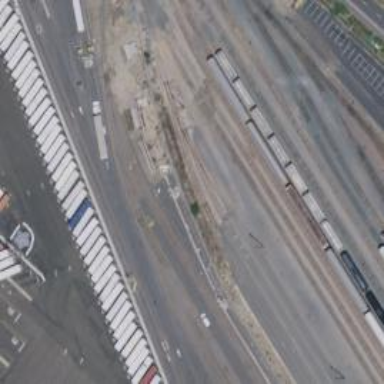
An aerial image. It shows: Railway yard used for servicing trains.